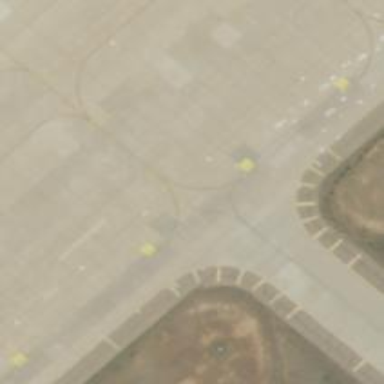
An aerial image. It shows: Image of taxiway at airport.